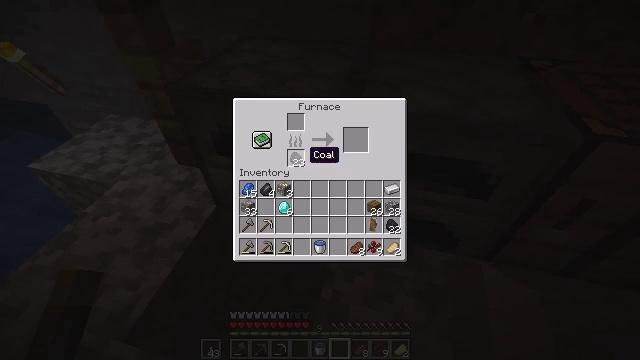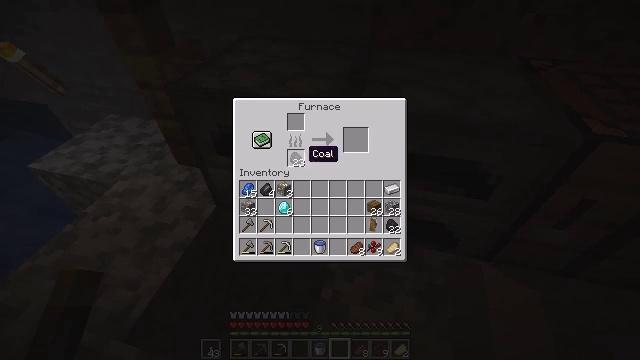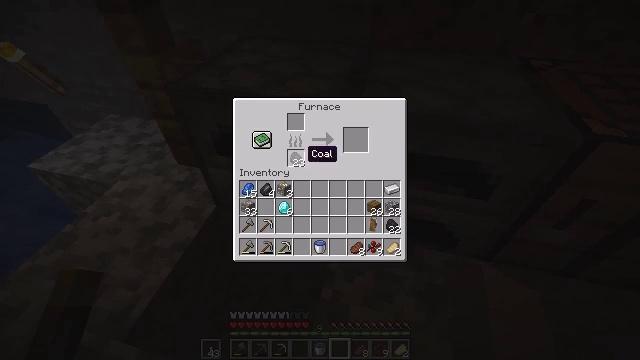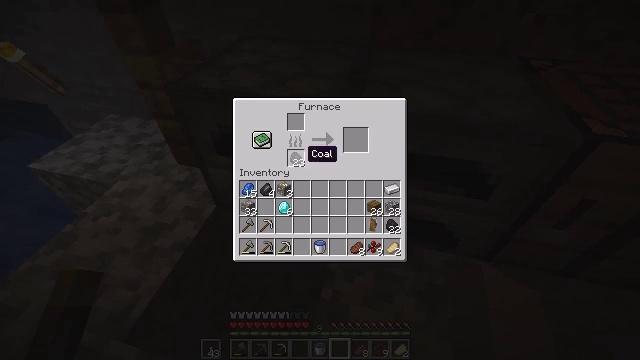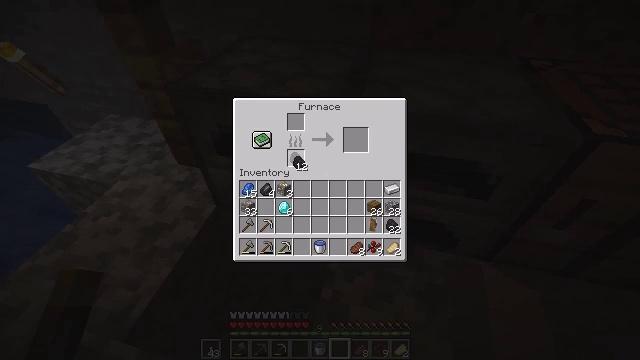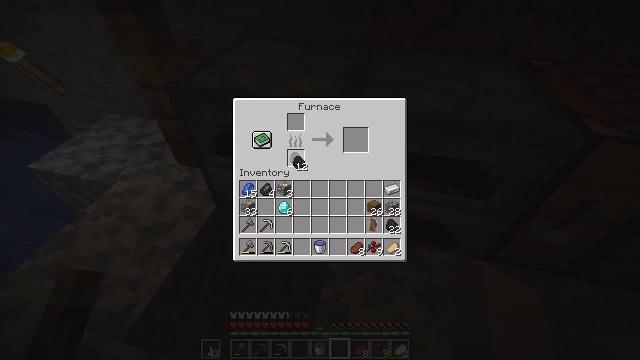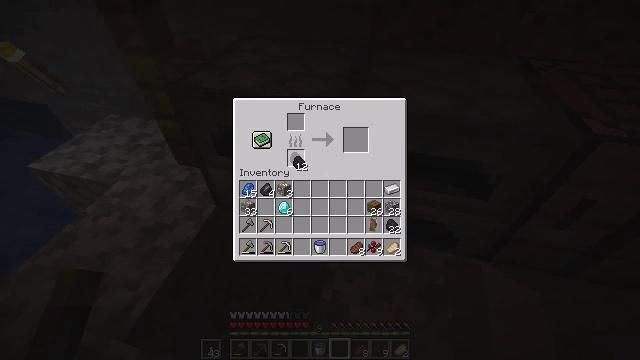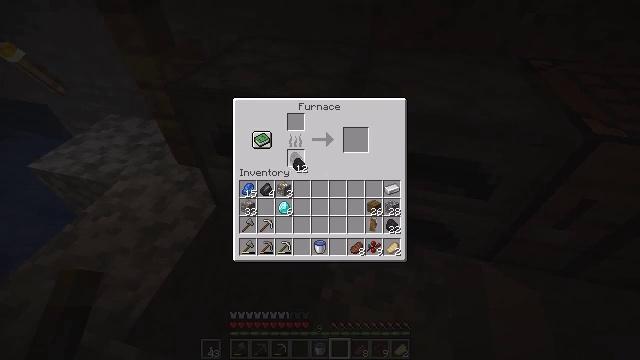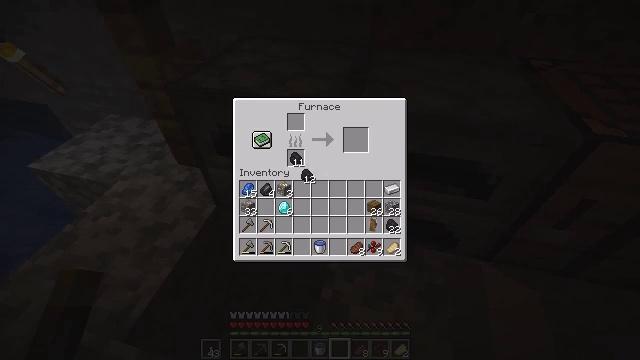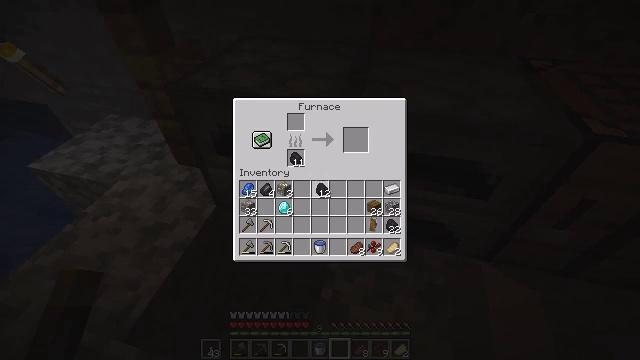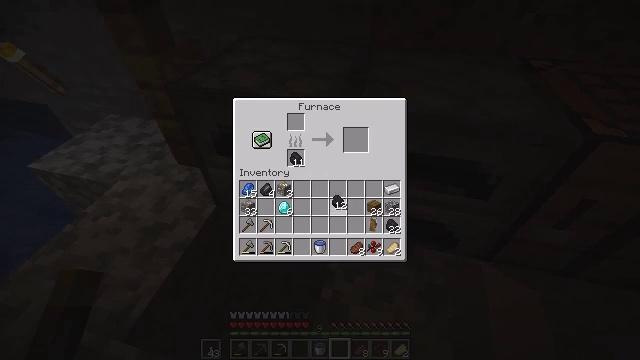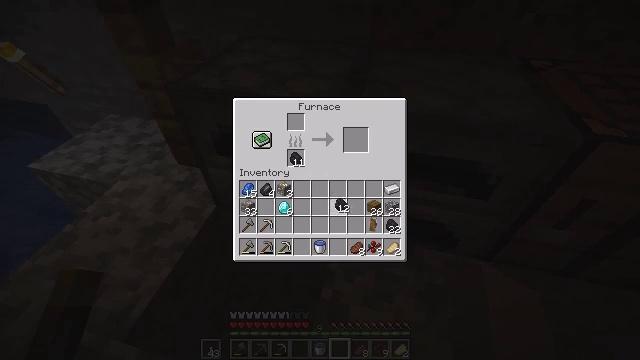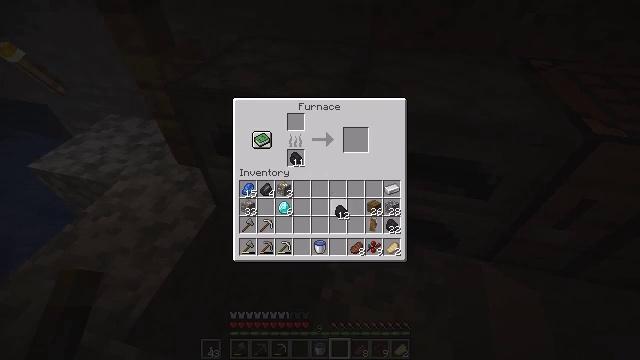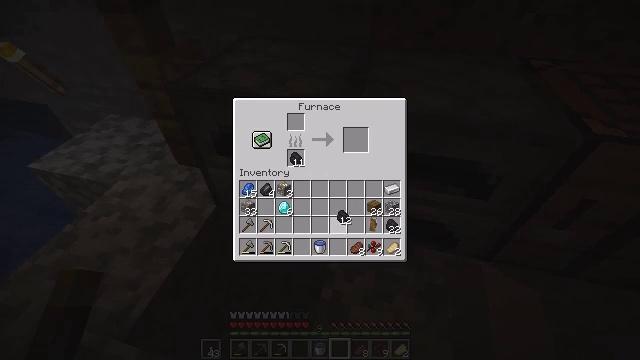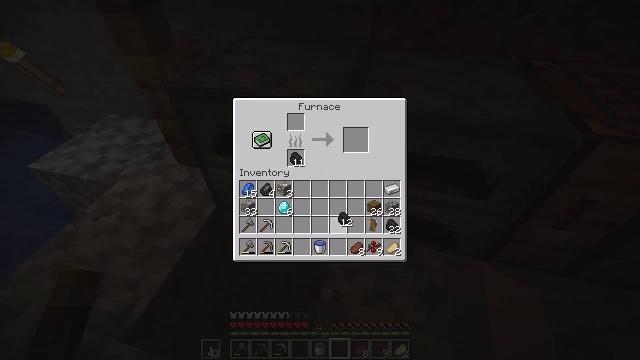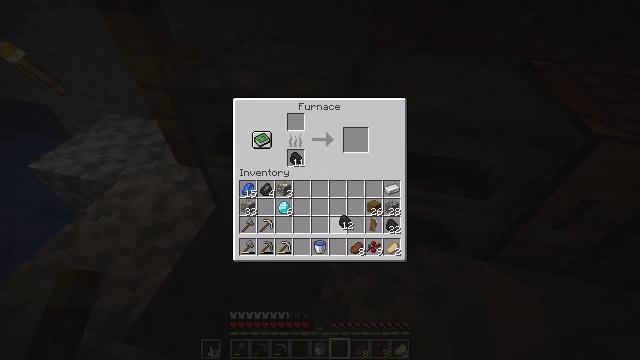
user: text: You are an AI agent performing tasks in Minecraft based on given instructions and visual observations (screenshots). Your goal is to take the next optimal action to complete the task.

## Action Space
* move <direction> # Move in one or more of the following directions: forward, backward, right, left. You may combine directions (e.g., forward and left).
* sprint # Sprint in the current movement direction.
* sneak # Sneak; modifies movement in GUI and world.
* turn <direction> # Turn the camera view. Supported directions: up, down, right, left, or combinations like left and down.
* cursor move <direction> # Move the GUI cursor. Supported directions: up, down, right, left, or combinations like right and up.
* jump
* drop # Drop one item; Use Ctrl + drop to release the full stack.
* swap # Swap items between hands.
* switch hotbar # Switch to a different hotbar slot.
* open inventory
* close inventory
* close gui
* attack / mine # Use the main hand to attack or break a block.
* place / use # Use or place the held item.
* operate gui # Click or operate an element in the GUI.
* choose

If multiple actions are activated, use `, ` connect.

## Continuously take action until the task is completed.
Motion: motion action
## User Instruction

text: Drop a lapis lazuli.
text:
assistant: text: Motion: no_op
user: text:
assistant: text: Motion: no_op
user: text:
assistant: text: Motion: no_op
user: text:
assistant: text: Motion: choose
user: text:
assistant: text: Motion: choose
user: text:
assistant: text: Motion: choose
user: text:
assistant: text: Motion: no_op
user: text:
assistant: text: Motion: cursor move right and down
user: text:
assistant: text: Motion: cursor move right and down
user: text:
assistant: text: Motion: cursor move right and down
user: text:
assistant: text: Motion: no_op
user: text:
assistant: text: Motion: cursor move down
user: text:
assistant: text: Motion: no_op
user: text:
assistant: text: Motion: no_op
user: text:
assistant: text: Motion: no_op
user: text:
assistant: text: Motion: no_op
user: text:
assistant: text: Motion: operate gui
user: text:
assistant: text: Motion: operate gui
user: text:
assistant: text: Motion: no_op
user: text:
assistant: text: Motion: no_op
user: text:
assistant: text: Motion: no_op
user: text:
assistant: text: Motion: no_op
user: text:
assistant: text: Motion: no_op
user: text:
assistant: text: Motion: no_op
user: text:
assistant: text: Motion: no_op
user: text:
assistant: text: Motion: no_op
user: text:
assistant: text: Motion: no_op
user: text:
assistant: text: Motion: close gui
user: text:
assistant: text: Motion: open inventory
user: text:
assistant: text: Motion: turn right and up